Interaction volume radius: 10 \u00c5
Interaction volume height: 10 \u00c5
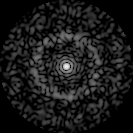
Disorder parameter: 0.8518